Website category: jobs
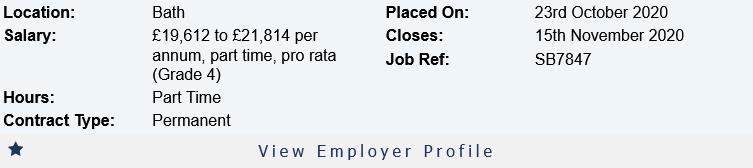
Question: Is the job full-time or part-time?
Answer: Part Time

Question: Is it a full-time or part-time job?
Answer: Part Time

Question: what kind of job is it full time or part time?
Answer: Part Time

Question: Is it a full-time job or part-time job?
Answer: Part Time

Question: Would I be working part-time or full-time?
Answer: Part Time

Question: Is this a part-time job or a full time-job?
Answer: Part Time

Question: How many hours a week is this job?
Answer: Part Time

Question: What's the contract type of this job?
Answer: Permanent

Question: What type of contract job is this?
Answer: Permanent

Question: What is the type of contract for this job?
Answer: Permanent

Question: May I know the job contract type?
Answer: Permanent

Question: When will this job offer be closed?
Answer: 15th November 2020

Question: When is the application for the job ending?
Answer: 15th November 2020

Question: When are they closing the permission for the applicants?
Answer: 15th November 2020

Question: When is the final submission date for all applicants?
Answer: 15th November 2020

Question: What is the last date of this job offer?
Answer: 15th November 2020

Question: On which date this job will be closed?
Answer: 15th November 2020

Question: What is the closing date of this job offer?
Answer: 15th November 2020

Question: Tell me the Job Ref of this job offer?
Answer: SB7847

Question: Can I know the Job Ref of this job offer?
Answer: SB7847

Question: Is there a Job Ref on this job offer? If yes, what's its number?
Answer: SB7847

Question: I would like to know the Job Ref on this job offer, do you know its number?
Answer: SB7847

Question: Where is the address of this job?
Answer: Bath

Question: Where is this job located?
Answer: Bath

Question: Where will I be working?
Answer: Bath

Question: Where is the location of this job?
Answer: Bath

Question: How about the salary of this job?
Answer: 19,612 to 21,814 per annum, part time, pro rata (Grade 4)

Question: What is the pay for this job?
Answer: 19,612 to 21,814 per annum, part time, pro rata (Grade 4)

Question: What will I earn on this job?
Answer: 19,612 to 21,814 per annum, part time, pro rata (Grade 4)

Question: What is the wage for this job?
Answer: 19,612 to 21,814 per annum, part time, pro rata (Grade 4)

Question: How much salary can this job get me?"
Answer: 19,612 to 21,814 per annum, part time, pro rata (Grade 4)

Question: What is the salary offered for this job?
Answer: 19,612 to 21,814 per annum, part time, pro rata (Grade 4)

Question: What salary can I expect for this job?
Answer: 19,612 to 21,814 per annum, part time, pro rata (Grade 4)

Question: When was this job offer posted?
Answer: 23rd October 2020

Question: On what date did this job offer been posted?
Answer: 23rd October 2020